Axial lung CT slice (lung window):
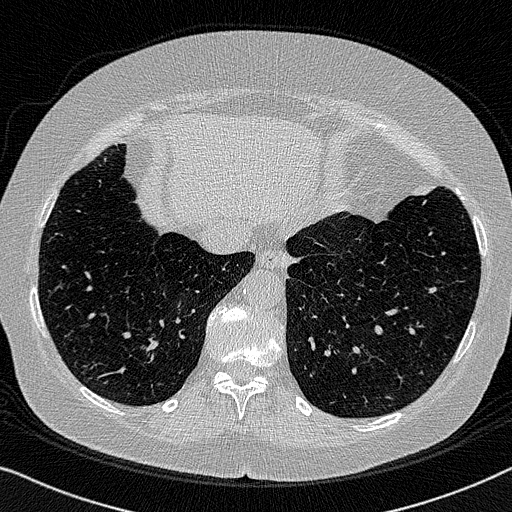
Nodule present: no